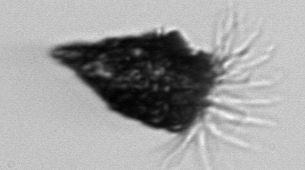
Label: Tintinnopsis